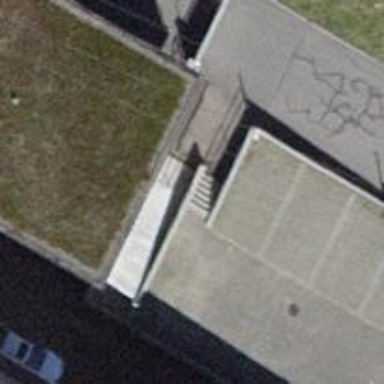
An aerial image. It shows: Set of concrete steps.